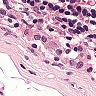
Metastatic tissue present: no